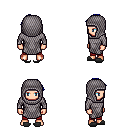
a pixel art fantasy rpg character, male body template, human, light skin, chain mail, red pants, blue long mohawk hairstyle, chain hood, gray slippers, four views (front, back, left, right), 2x2 character sprite sheet, small pixel art, hard edges, no anti-aliasing